Question: I want to retrieve saved data in firebase real-time database, but the result is always 'null'.
Below is the code.
'''
try{
mDatabase = FirebaseDatabase.getInstance().getReference();
myBal.setText("0");
mDatabase.child("users").child(mUserId).child("claim").addListenerForSingleValueEvent(new ValueEventListener() {
@Override
public void onDataChange(DataSnapshot dataSnapshot) {
String amount = dataSnapshot.child("satoshi").getValue(String.class);
myBal.setText("satoshi: "+amount);
}
@Override
public void onCancelled(DatabaseError databaseError) {
}
});
'''
Below is my database structure...

Thanks in advance!
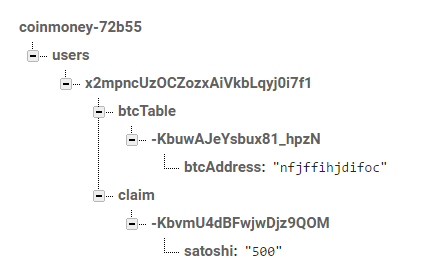
Answer: The problem is you're not actually reaching the "satoshi" node.
The 'ValueEventListener' on the "claim" node returns a 'DataSnapshot' representing the "claim" node. There is no "satoshi" child on the "claim" node, the only child is "-Kbvm.....".
You would need to either have the "-Kbvm....." key already and use that to properly follow the path to "satoshi" or else use a ChildEventListener on the "claim" node to get the children of "claim" rather than "claim" itself.